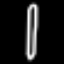
Label: pencil